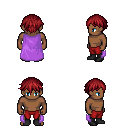
a pixel art fantasy rpg character, male body template, human, dark skin, lavender cape, red pants, brunette short bangs hairstyle, black shoes, four views (front, back, left, right), 2x2 character sprite sheet, small pixel art, hard edges, no anti-aliasing